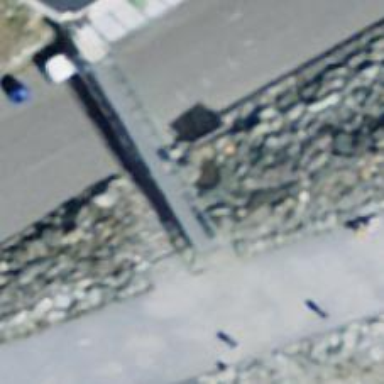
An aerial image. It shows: Bridge with steps leading to it.